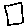
Label: square